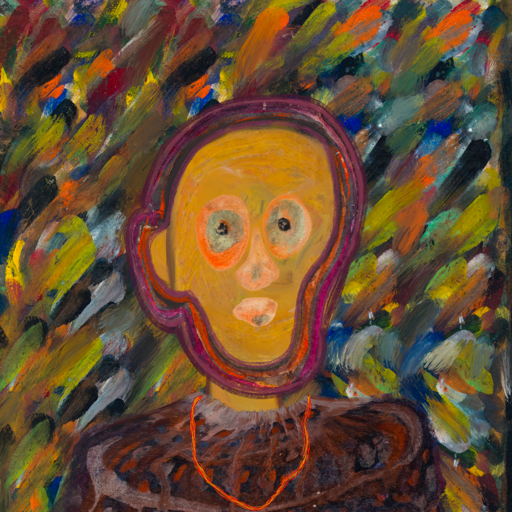
Background: An_Impression, Head And Neck Front: After_Raid, Face Front: Childish, Bust: Hypocrite, Hair Front: Hypocrite, Head Accessory: Blank, Second Necklace: Gypsy_Mother_2, Necklace: Blank, Baby: Blank